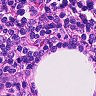
Metastatic tissue present: no